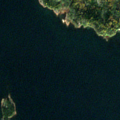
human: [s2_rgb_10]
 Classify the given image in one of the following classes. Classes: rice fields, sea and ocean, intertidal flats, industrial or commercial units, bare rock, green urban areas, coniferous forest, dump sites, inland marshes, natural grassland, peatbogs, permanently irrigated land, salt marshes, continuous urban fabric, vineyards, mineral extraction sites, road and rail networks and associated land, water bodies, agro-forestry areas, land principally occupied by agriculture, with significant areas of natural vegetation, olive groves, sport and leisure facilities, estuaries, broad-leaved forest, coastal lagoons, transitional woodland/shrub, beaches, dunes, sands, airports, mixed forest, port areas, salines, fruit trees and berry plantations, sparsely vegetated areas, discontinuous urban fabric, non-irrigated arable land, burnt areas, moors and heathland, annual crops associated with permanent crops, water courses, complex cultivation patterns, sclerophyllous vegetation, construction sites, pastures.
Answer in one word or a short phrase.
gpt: coniferous forest, mixed forest, sea and ocean